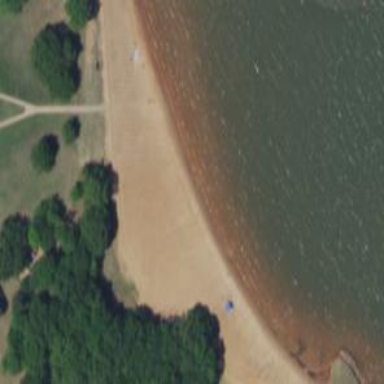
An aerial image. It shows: Sandy beach perfect for swimming.